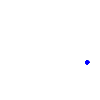
Particle: pion